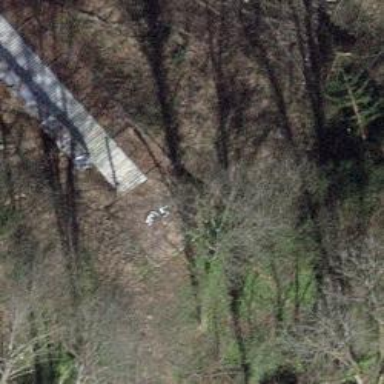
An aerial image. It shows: Retaining wall.